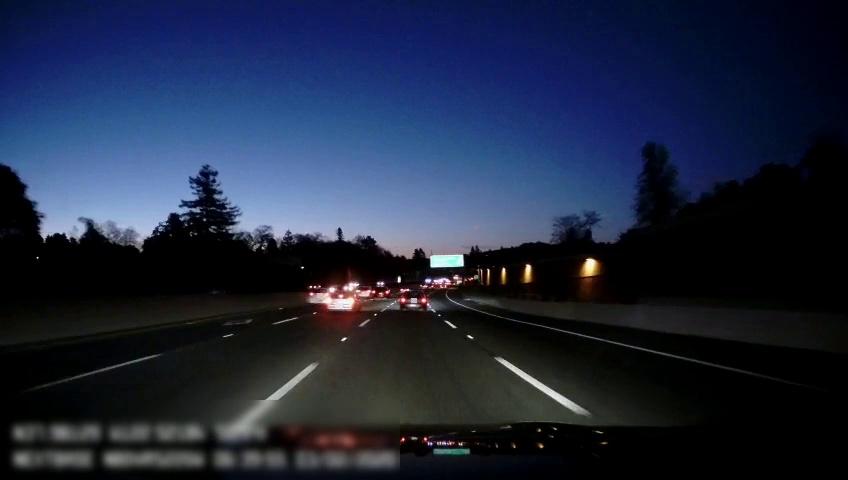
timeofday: Night
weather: Other
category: Drivable Space
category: Vehicles | Car
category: Vehicles | SUV
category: Vehicles | SUV
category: Vehicles | SUV
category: Vehicles | Car
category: Vehicles | Car
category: Vehicles | Car
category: Lanes | Alternate Lane
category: Lanes | Alternate Lane
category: Lanes | Current Lane
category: Lanes | Current Lane
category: Lanes | Alternate Lane
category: Traffic | Signs